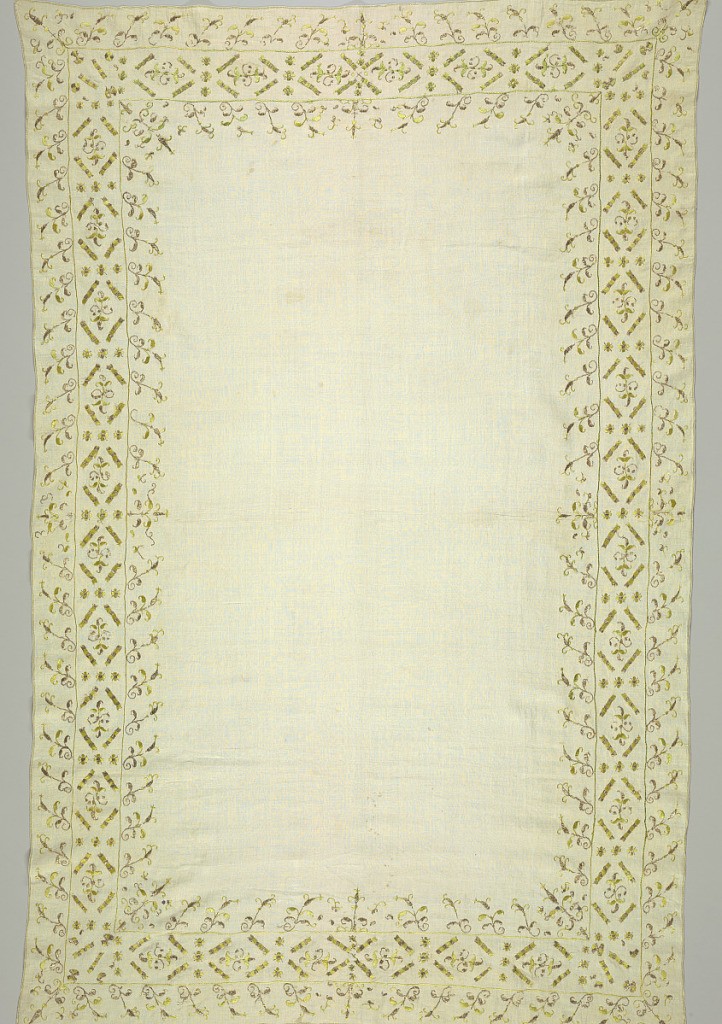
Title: Table cover
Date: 17th century
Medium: silk, metal on linen Technique: inlaid and satin stitch embroidery, gold wound on silk core used as straight thread.
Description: Oblong table cover, fine white linen, with wide borders embroidered in gold and citron-colored silk; pattern, in three borders, of highly stylized flower (lily) and flat bars. Gold is wound on silk core and used straight as thread. Green silk inlaid and satin stitch.